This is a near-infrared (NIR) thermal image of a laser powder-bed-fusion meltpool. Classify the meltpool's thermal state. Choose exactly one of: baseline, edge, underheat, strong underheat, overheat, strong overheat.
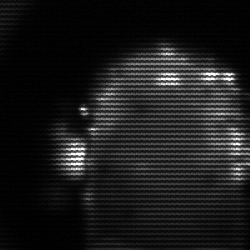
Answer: baseline